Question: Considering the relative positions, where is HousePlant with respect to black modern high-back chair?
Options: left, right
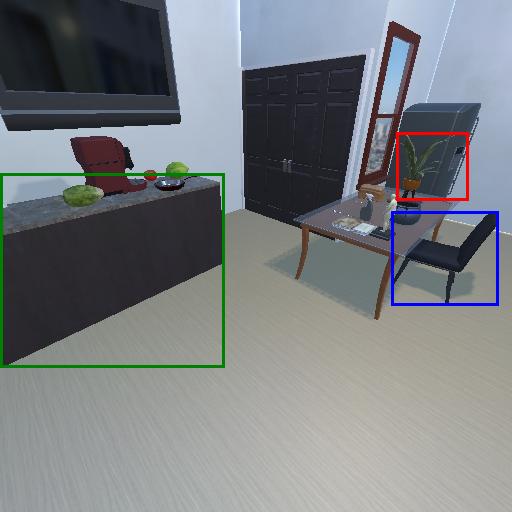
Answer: left